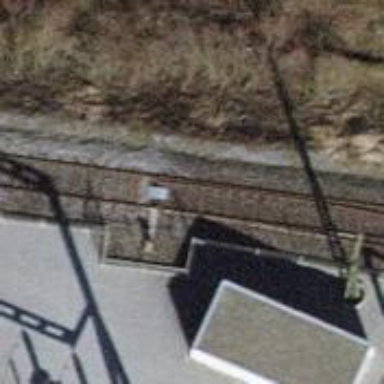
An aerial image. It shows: Railway switch.